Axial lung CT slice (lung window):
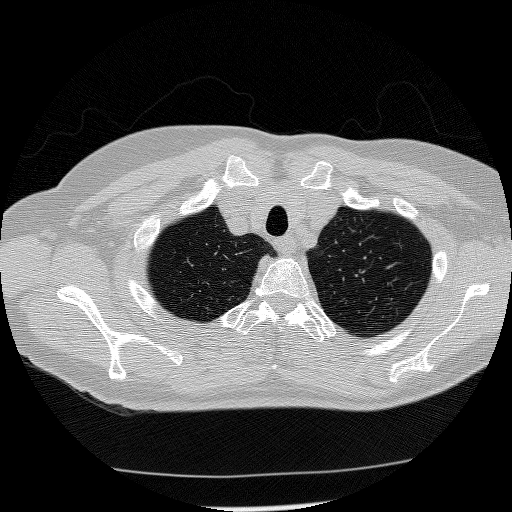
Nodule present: no